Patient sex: M
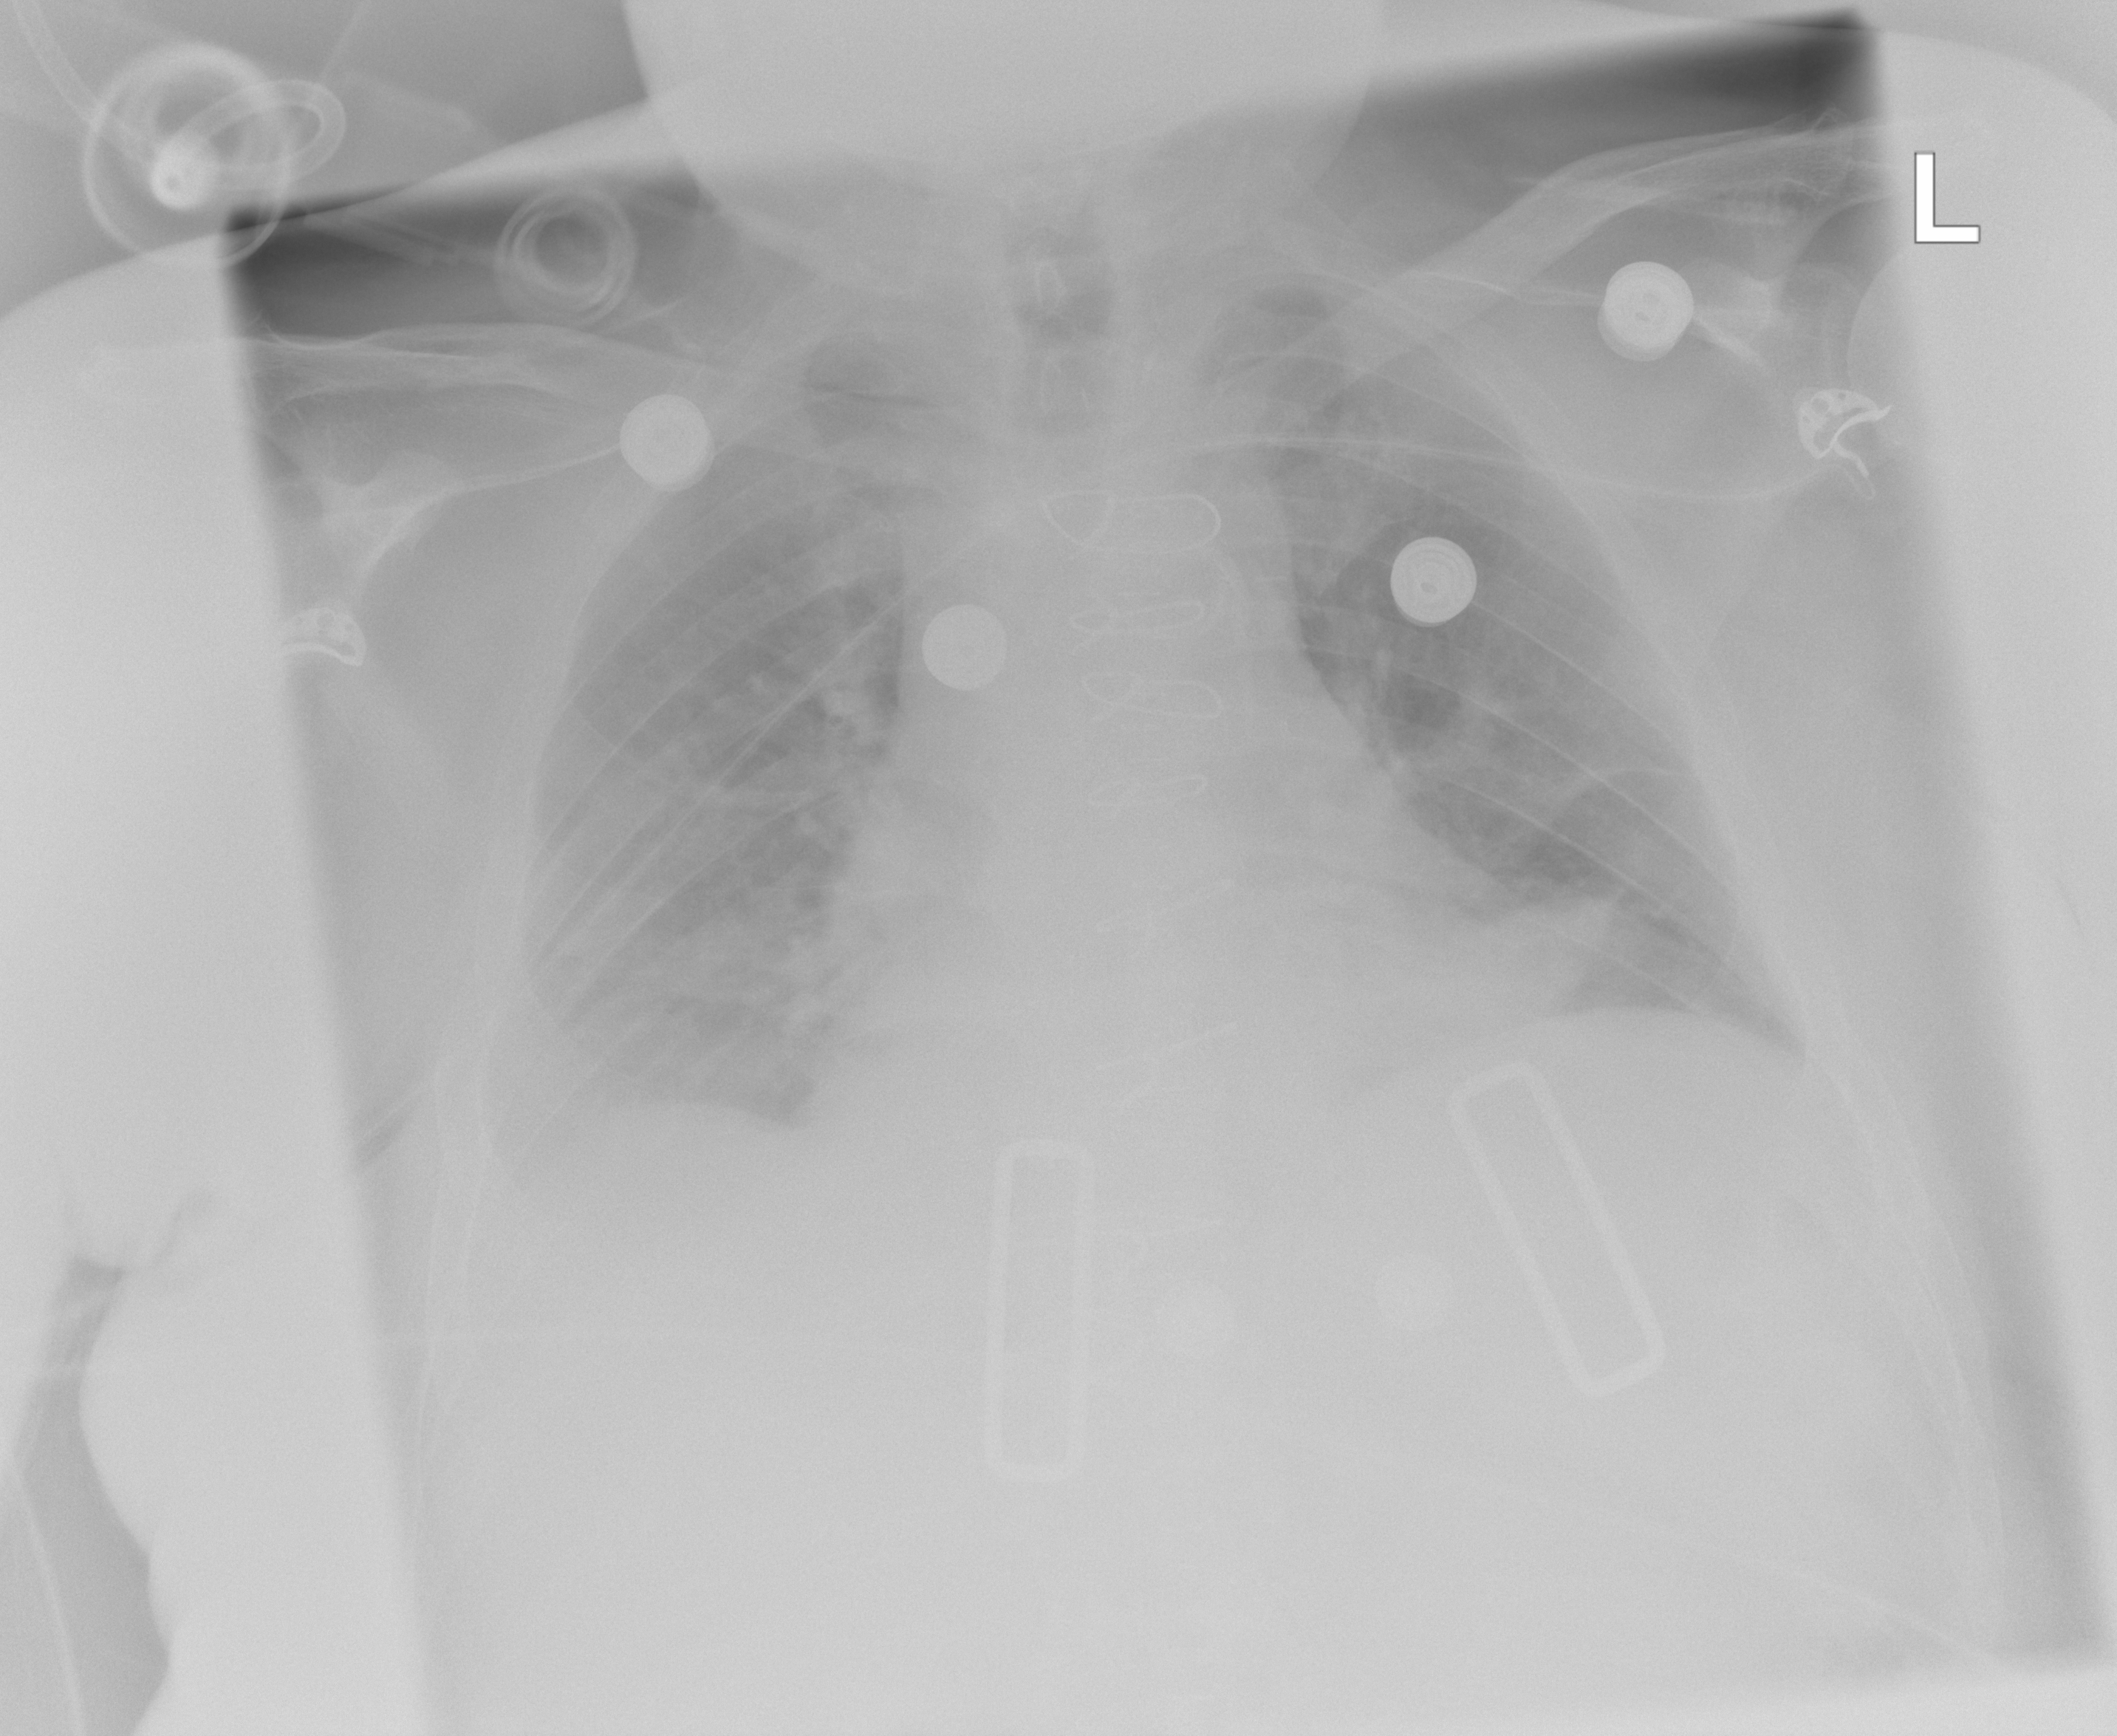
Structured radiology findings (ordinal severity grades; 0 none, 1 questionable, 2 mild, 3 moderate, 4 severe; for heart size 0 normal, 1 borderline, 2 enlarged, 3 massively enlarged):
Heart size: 2
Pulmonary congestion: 0
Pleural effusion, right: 2
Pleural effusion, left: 0
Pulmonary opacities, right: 0
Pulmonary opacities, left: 0
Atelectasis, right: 2
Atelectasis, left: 2